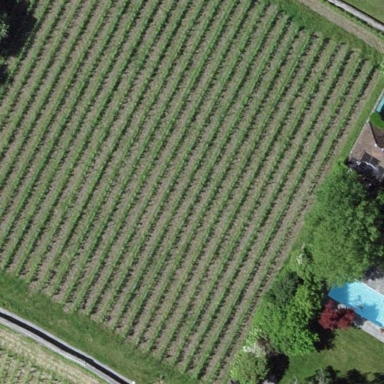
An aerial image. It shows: Vineyard with grape crops.